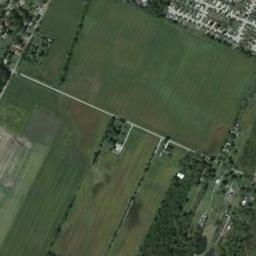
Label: meadow